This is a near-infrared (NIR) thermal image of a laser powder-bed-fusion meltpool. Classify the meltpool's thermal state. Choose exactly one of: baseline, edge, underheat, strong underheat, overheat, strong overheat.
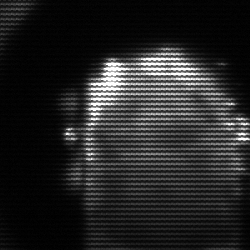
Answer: baseline